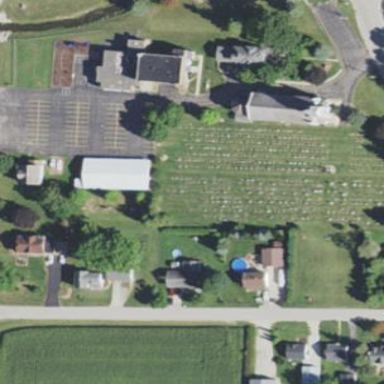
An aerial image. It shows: Graveyard.